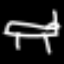
Label: bed